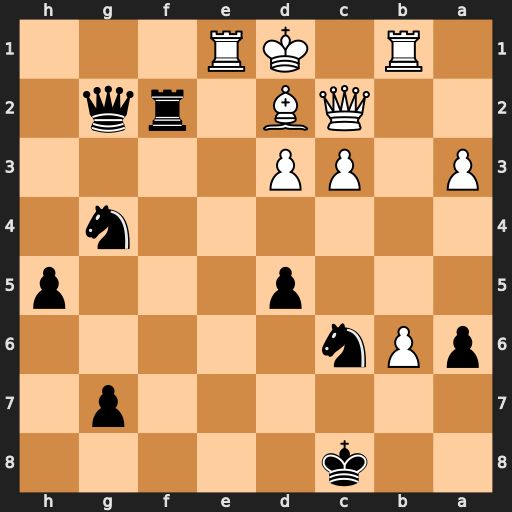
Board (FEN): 2k5/6p1/pPn5/3p3p/6n1/P1PP4/2QB1rq1/1R1KR3
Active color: b
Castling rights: -
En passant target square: -
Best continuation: Kb7 Kc1 Nge5